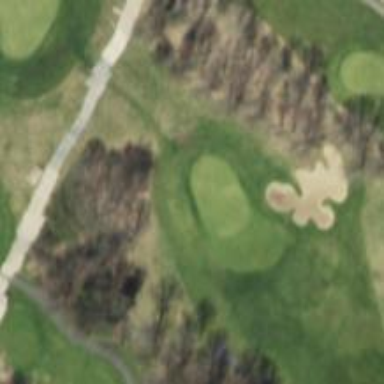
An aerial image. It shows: View of golf hole.